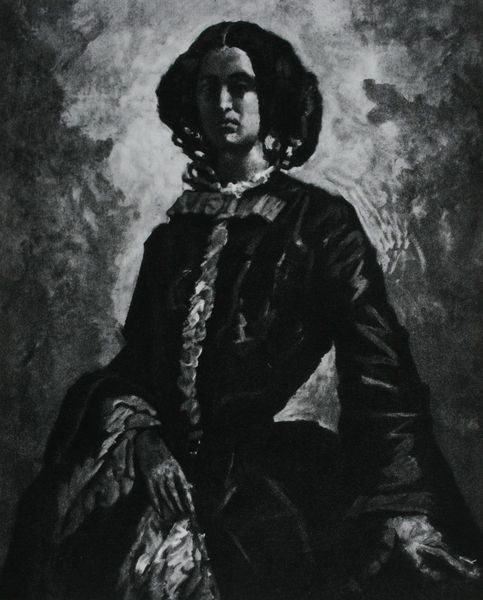
Titel: Entwurf zum Bildnis Mrs. S.
Künstler: Frank Buchser
Standort: Winterthur
Institution: Kunstmuseum
Schlagwörter: baum, dunkel, gemälde, hand, himmel, körper, laub, mann, schatten, weiß, wolken, aquarell, grün, landschaft, mädchen, sitzen, äste, elegant, finger, frau, frisur, grau, haar, handschuh, handschuhe, hell, hintergrund, kleid, licht, mund, nase, ohrring, profil, schmuck, schwarz, skizze, stützen, zeichnung, blick, dame, tuch, rock, schleife, alt, jacke, jung, arm, augen, falten, gesicht, halten, kragen, pelz, spitze, stehen, trauer, weit, ärmel, bildnis, hals, hände, portrait, porträt, öl, natur, pappeln, sonne, auge, gewand, haare, mantel, stehend, stoff, locke, locken, prinzessin, scheitel, seide, bewölkt, fell, spanien, taille, düster, tüll, herbst, ernst, streng, glanz, goya, robe, rüsche, rüschen, fein, ring, baumkronen, regen, stolz, schwarzweiss, portait, tasche, verschwommen, halbprofil, halbporträt, schwart, königlich, königin, baumwipfel, verschollen, el greco, taft, verschattet, rüschchen, verlust, schnupftuch, madrid, mailand, stofftuch, tascentuch, rüchen, 1600, 1590, frau in schwarz, erschwommen, manatel, kleild